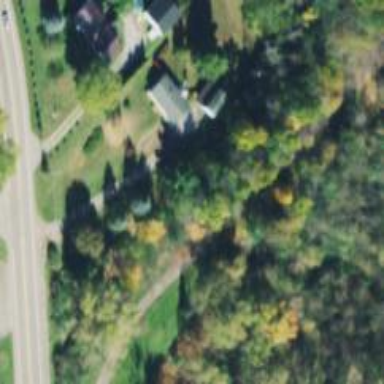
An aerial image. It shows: Driveway.